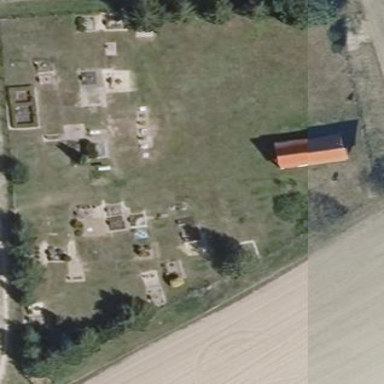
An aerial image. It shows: Cemetery.